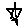
Label: star